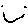
Label: smiley face